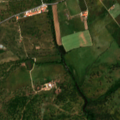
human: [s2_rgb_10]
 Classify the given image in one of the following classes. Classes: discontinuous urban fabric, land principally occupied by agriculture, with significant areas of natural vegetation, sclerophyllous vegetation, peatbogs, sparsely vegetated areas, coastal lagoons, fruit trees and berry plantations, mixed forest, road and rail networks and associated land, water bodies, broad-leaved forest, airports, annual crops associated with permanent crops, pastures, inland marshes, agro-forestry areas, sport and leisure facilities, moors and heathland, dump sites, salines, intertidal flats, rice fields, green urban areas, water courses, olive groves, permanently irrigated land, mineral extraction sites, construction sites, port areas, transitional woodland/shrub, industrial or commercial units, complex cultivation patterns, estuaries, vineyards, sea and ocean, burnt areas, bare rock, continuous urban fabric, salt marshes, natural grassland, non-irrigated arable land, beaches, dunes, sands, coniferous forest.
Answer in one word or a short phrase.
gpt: continuous urban fabric